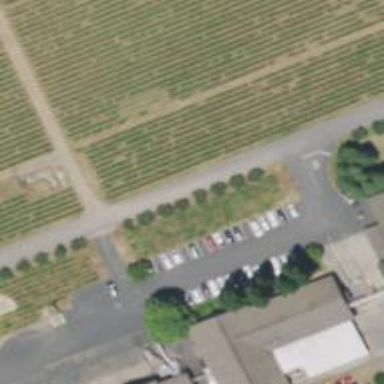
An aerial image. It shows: Vineyard with wine grapes as the crop.